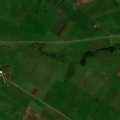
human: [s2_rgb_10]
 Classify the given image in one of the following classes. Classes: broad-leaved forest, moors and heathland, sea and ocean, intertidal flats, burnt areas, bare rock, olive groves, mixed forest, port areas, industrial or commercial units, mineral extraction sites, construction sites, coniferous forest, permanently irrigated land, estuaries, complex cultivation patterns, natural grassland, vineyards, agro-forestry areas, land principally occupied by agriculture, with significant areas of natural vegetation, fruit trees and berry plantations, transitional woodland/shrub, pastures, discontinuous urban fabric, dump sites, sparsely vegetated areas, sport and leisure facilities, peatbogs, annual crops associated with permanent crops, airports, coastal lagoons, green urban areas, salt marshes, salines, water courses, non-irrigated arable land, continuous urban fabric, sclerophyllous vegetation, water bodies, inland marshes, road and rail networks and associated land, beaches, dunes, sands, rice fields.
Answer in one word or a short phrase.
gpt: discontinuous urban fabric, non-irrigated arable land, pastures, complex cultivation patterns